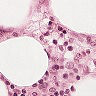
Metastatic tissue present: no